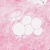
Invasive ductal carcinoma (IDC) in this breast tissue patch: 0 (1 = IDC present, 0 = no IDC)